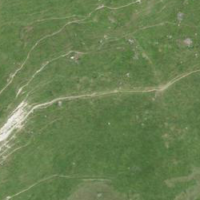
EUNIS habitat code: 26
Species observed at this site:
Aglais urticae